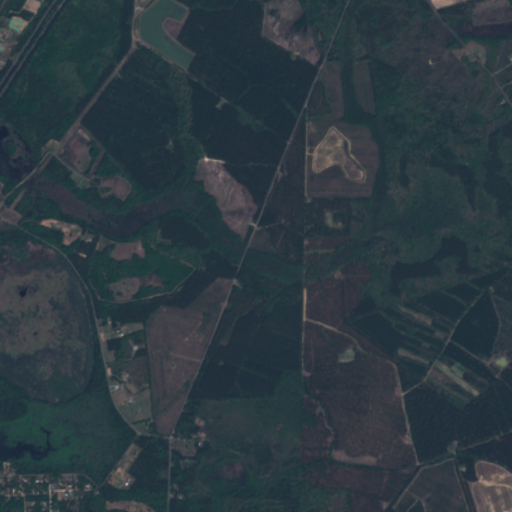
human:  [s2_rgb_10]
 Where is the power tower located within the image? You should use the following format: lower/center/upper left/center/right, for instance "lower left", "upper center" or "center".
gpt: The power tower is located in the upper left of the image.
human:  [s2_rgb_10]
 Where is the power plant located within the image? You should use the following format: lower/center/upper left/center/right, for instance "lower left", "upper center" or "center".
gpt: There is no power plant in the image.